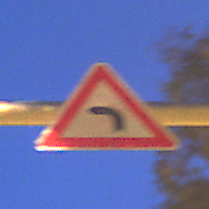
Verkehrszeichen: KurveLinks
Umgebung: Outdoor, Urban
Tageszeit: Night
Wetter: Clear
Licht: Artificial
Jahreszeit: NotSpecified
Kontrast: HighContrast